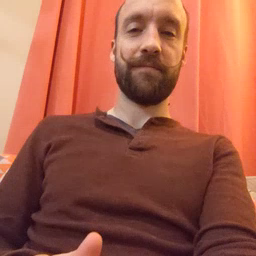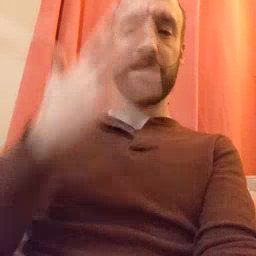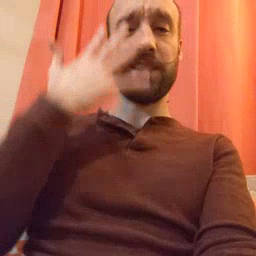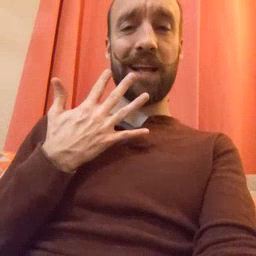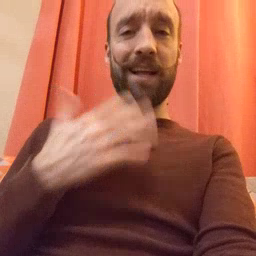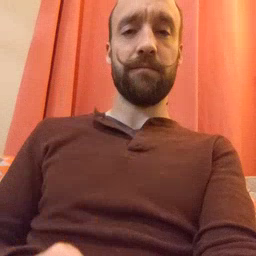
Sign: sad